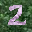
Label: 2